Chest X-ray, PA view. Patient: 10 years old, sex F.
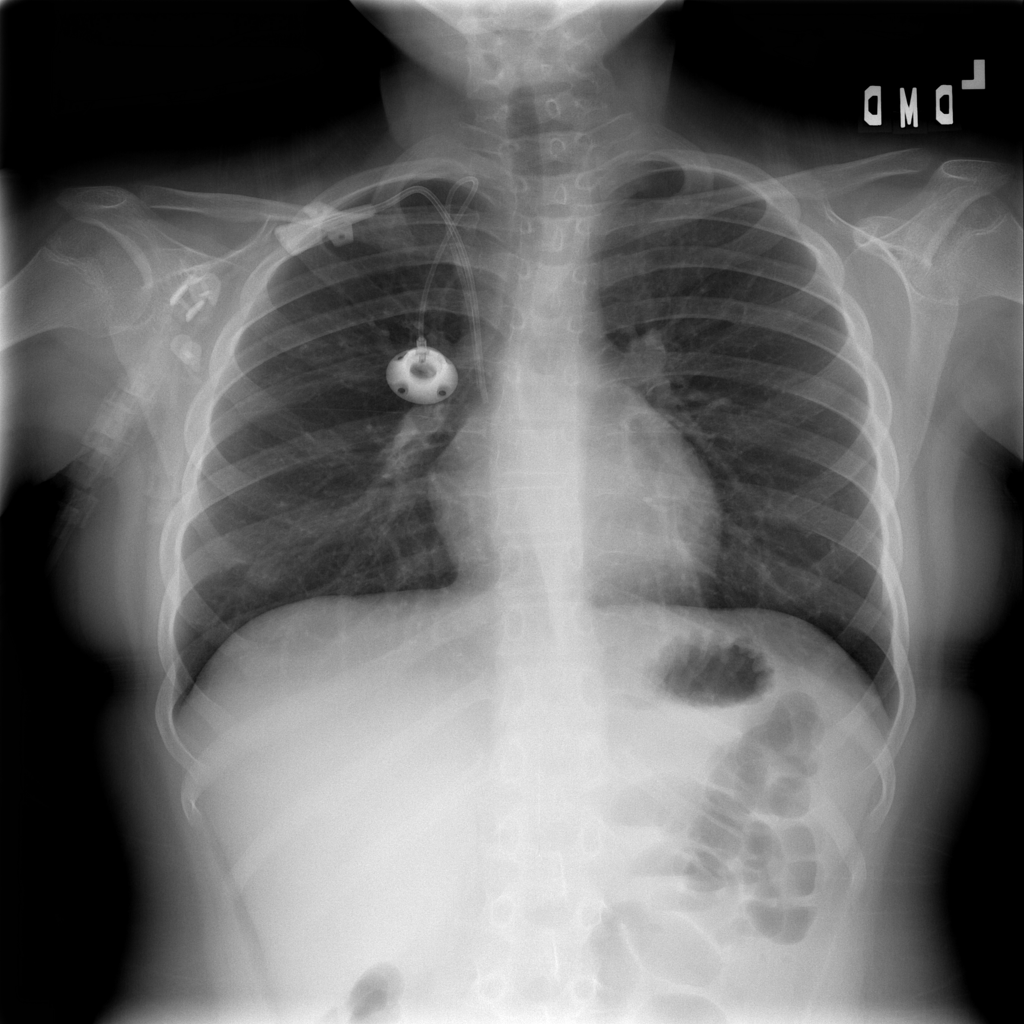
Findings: No Finding